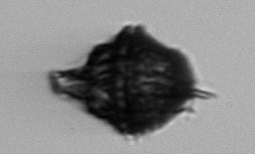
Label: Gonyaulax